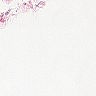
Metastatic tissue present: no